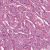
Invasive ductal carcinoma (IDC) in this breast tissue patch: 1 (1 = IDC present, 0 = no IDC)